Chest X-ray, AP view. Patient: 52 years old, sex F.
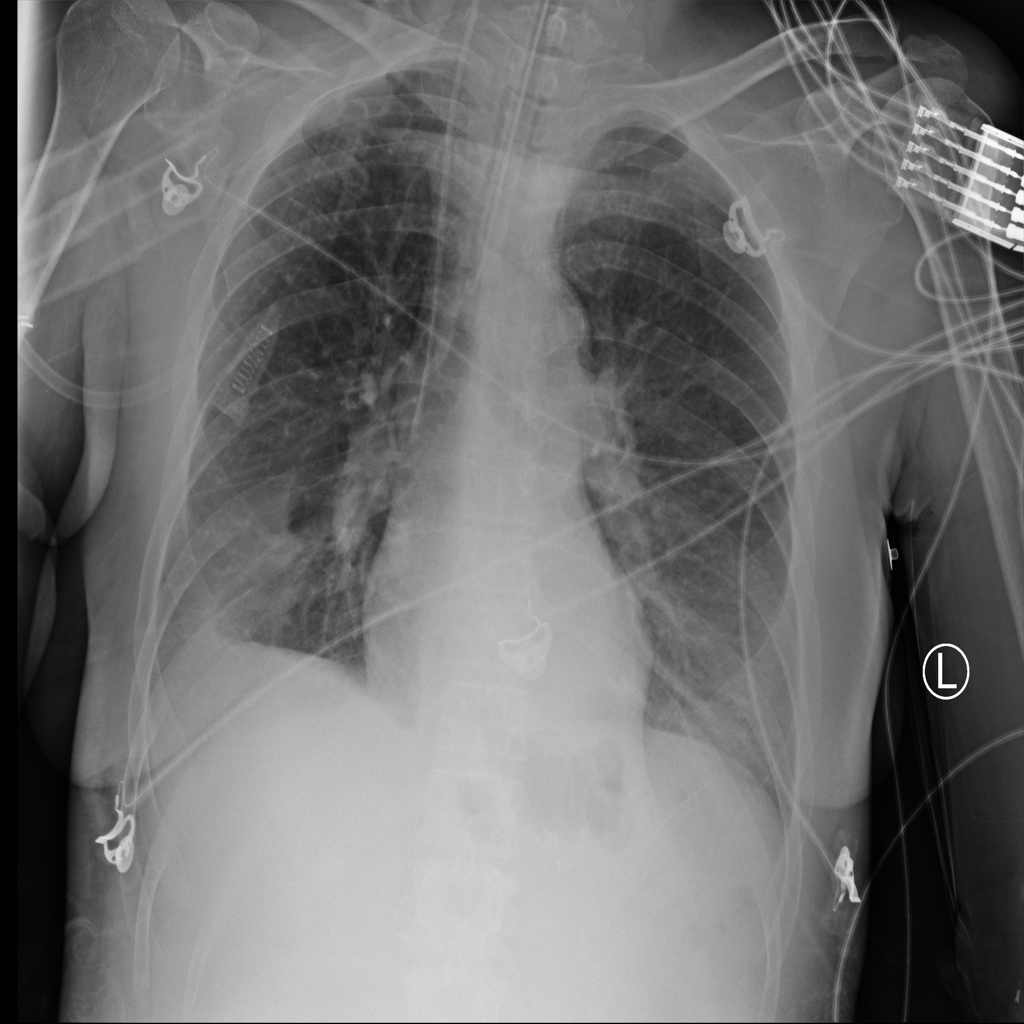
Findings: Effusion